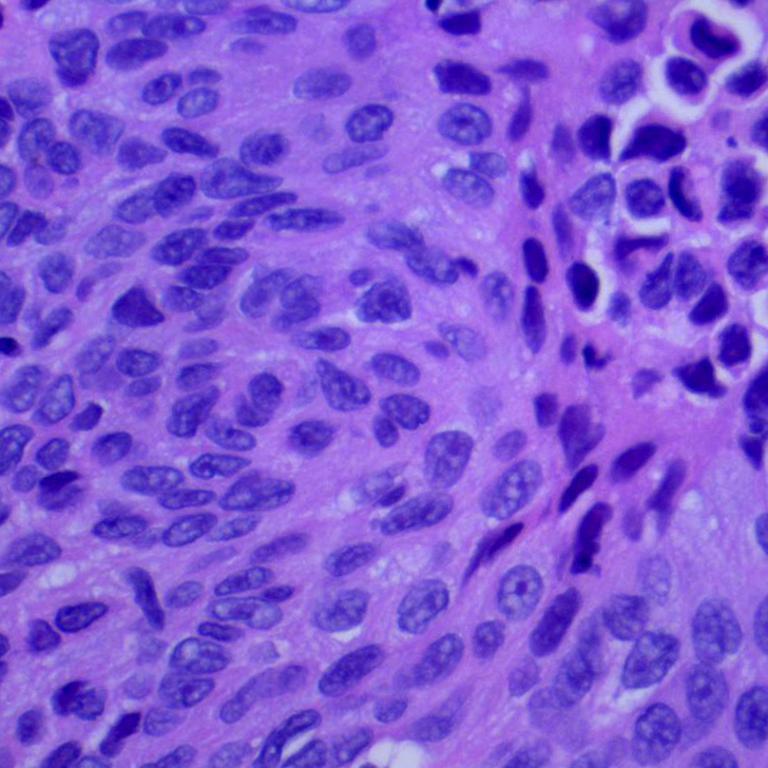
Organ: lung
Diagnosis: squamous carcinomas